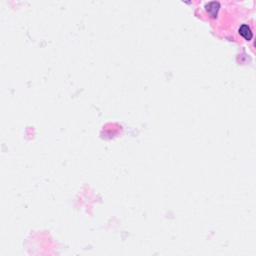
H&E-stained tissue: Breast